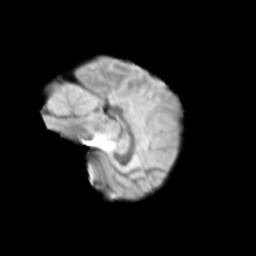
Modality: T2w
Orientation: sagittal
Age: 13
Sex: female
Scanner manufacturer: siemens
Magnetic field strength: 3 T
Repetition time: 3.8 s
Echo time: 0.07 s